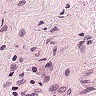
Metastatic tissue present: no